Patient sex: M
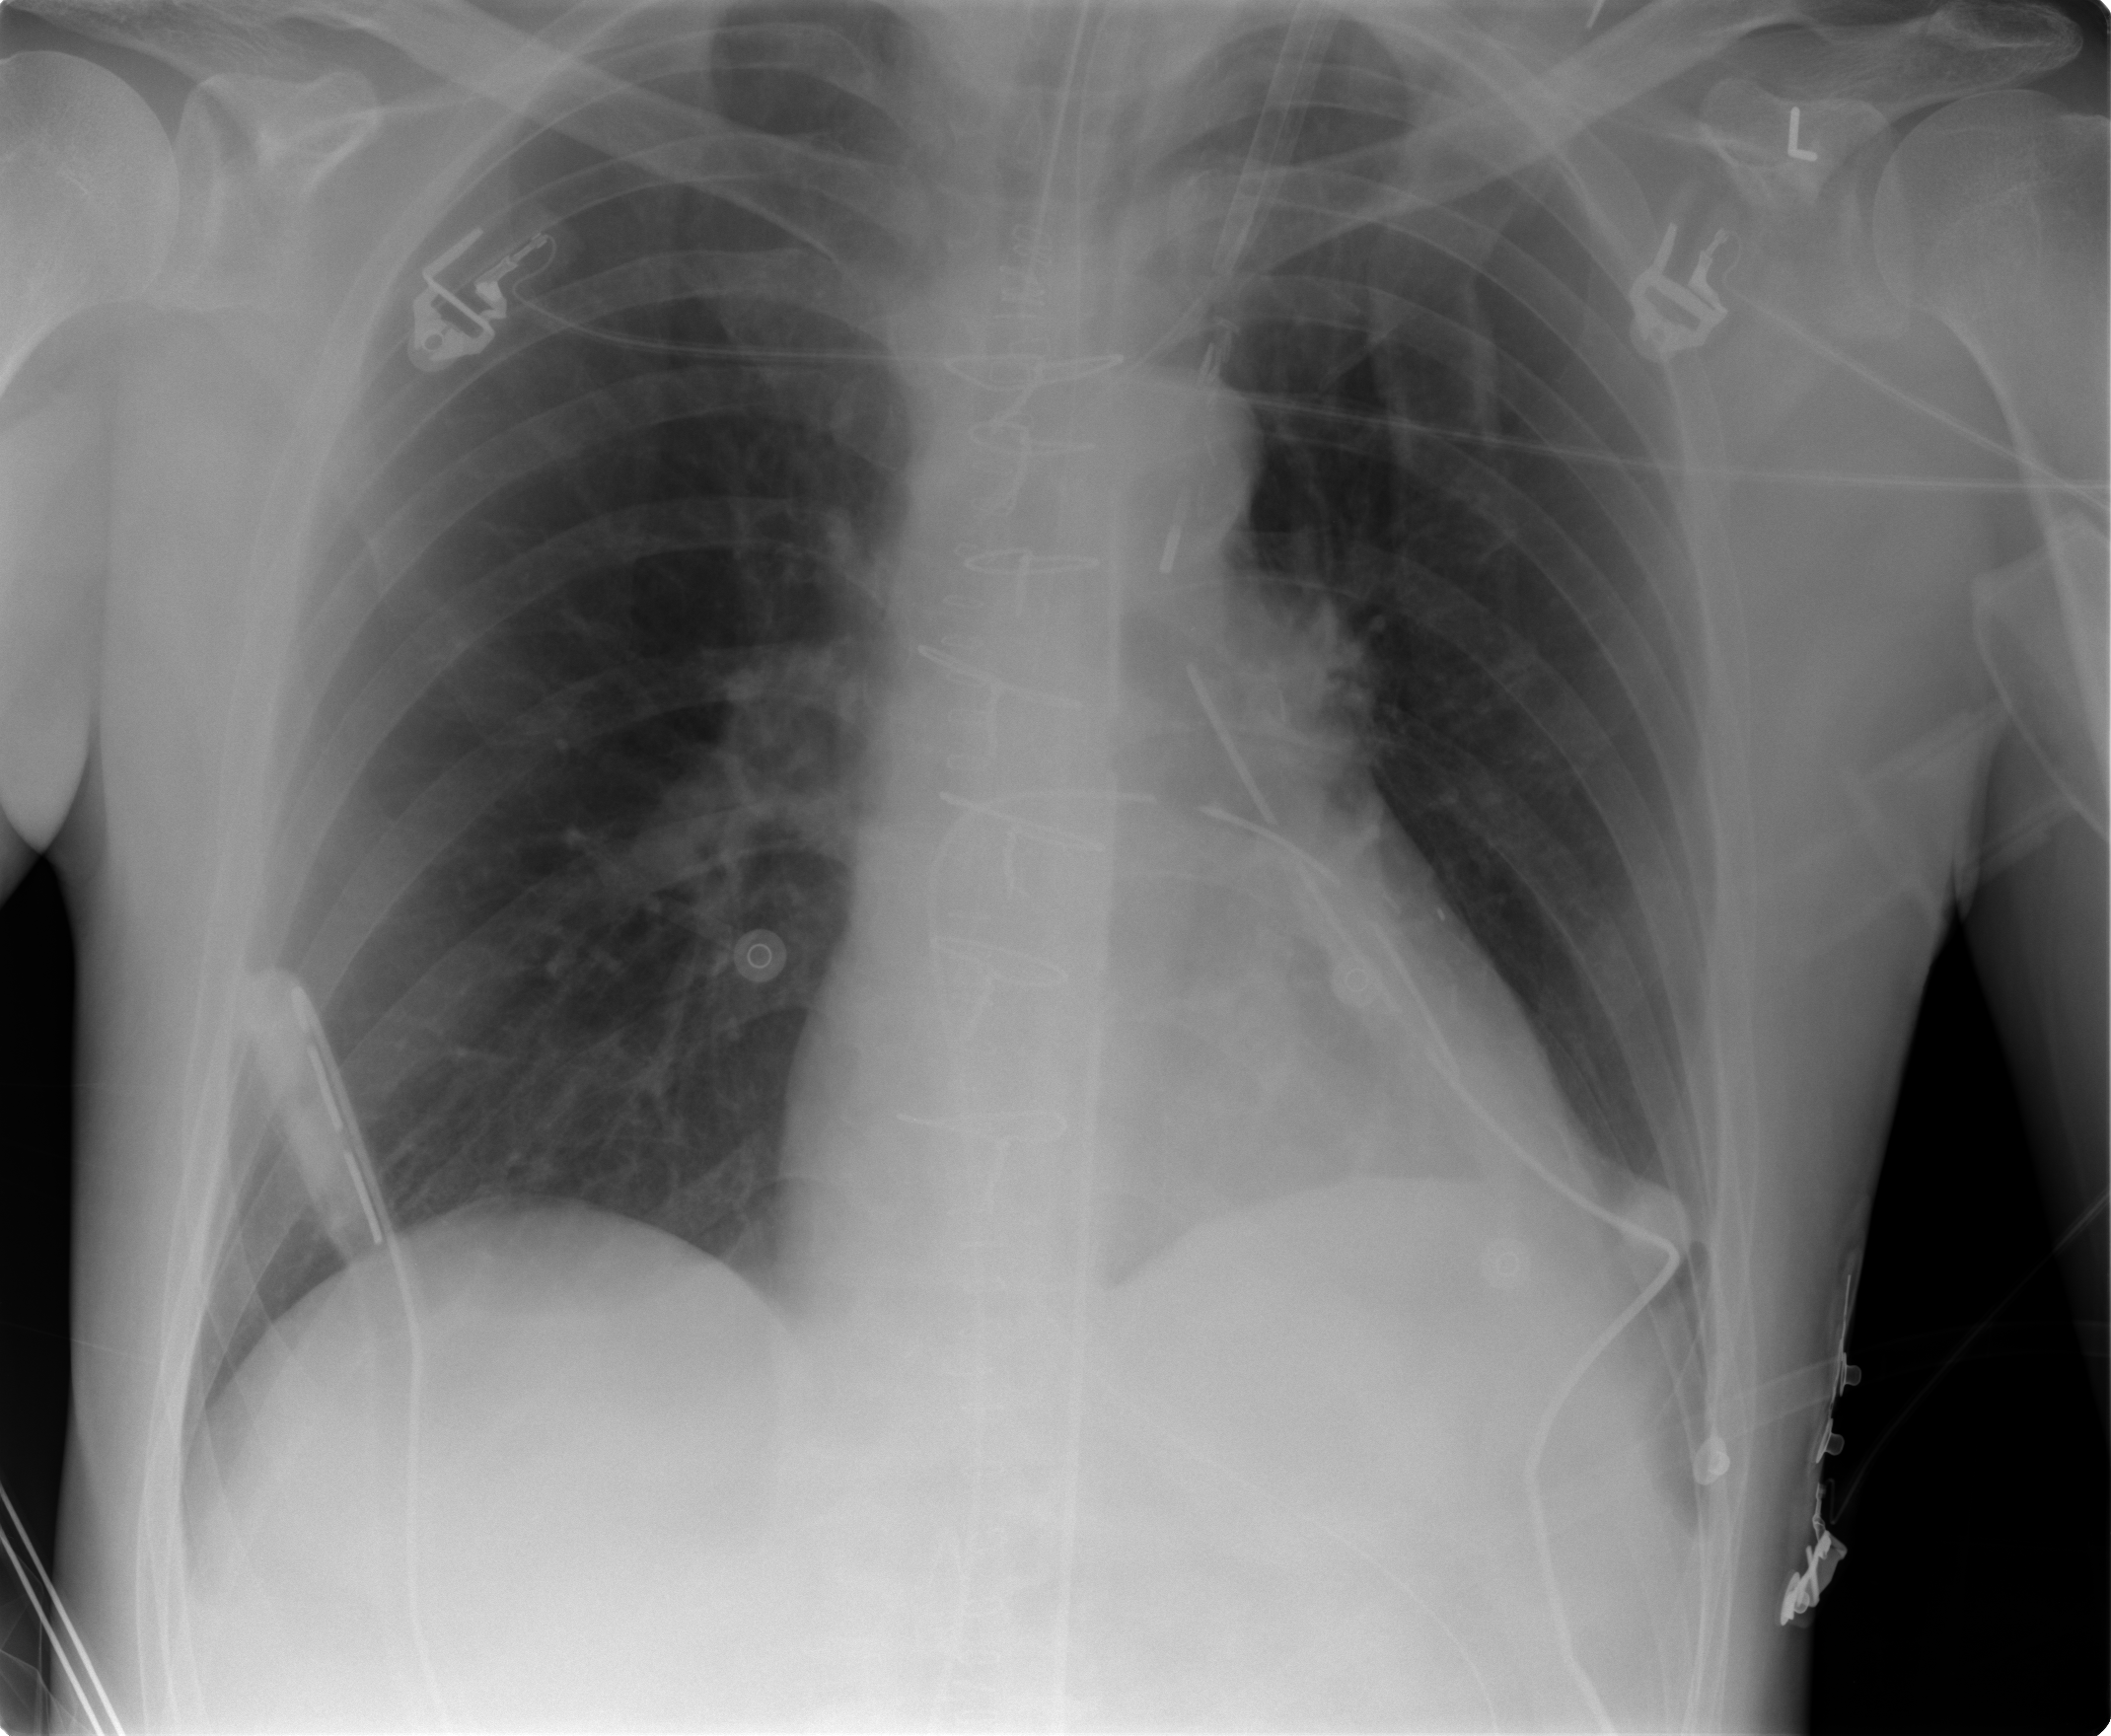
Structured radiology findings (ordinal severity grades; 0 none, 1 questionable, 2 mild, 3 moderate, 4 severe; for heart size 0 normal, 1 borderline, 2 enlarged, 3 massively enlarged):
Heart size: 0
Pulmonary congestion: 0
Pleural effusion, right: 0
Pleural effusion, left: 0
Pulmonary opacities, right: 0
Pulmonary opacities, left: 0
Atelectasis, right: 0
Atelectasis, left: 1